Question: I want to scale images to fit with in some predefined size without affecting the actual image's aspect ratio.
Do we have any predefined algorithms for that in java?
Resizing Like this. The output is the same image but in smaller size. The outside frame is just a mark.

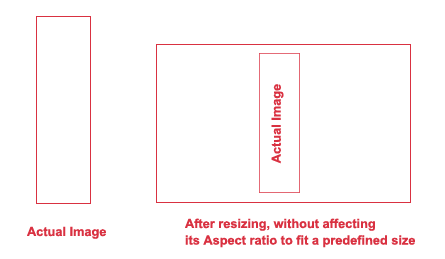
Answer: you're going to have gaps in either the width or the height... the question is figuring out which.
'''
double widthRatio = realWidth / definedWidth;
double heightRatio = realHeight / definedHeight;
if(heightRatio > widthRatio) {
// scale image to match the height, and let the width have the gaps
} else {
// scale image to match the width, and let the height have the gaps
}
'''